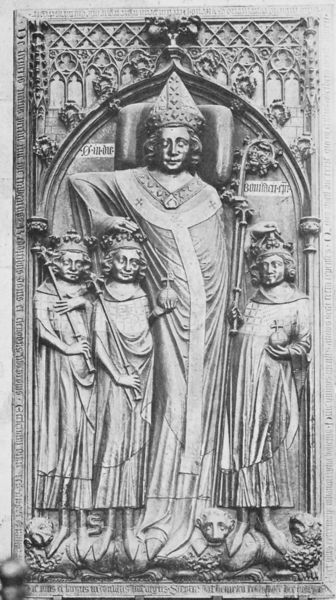
Titel: Grabmal von Erzbischof Peter von Aichspalt
Standort: Mainz, Dom (St. Martin) (EU - D - RP)
Schlagwörter: hand, kopf, männer, tiere, falten, hals, haare, mantel, gotik, krone, locken, relief, schrift, bogen, stab, klein, bischof, kissen, inschrift, ring, kreuz, rechteck, groß, staub, löwen, segen, segnung, mitra, tiara, könige, löwe, hirtenstab, zepter, masswerk, dreipass, epitaph, bischofsstab, grabplatte, reichsapfel, fürsten, nonnenkopf